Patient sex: M
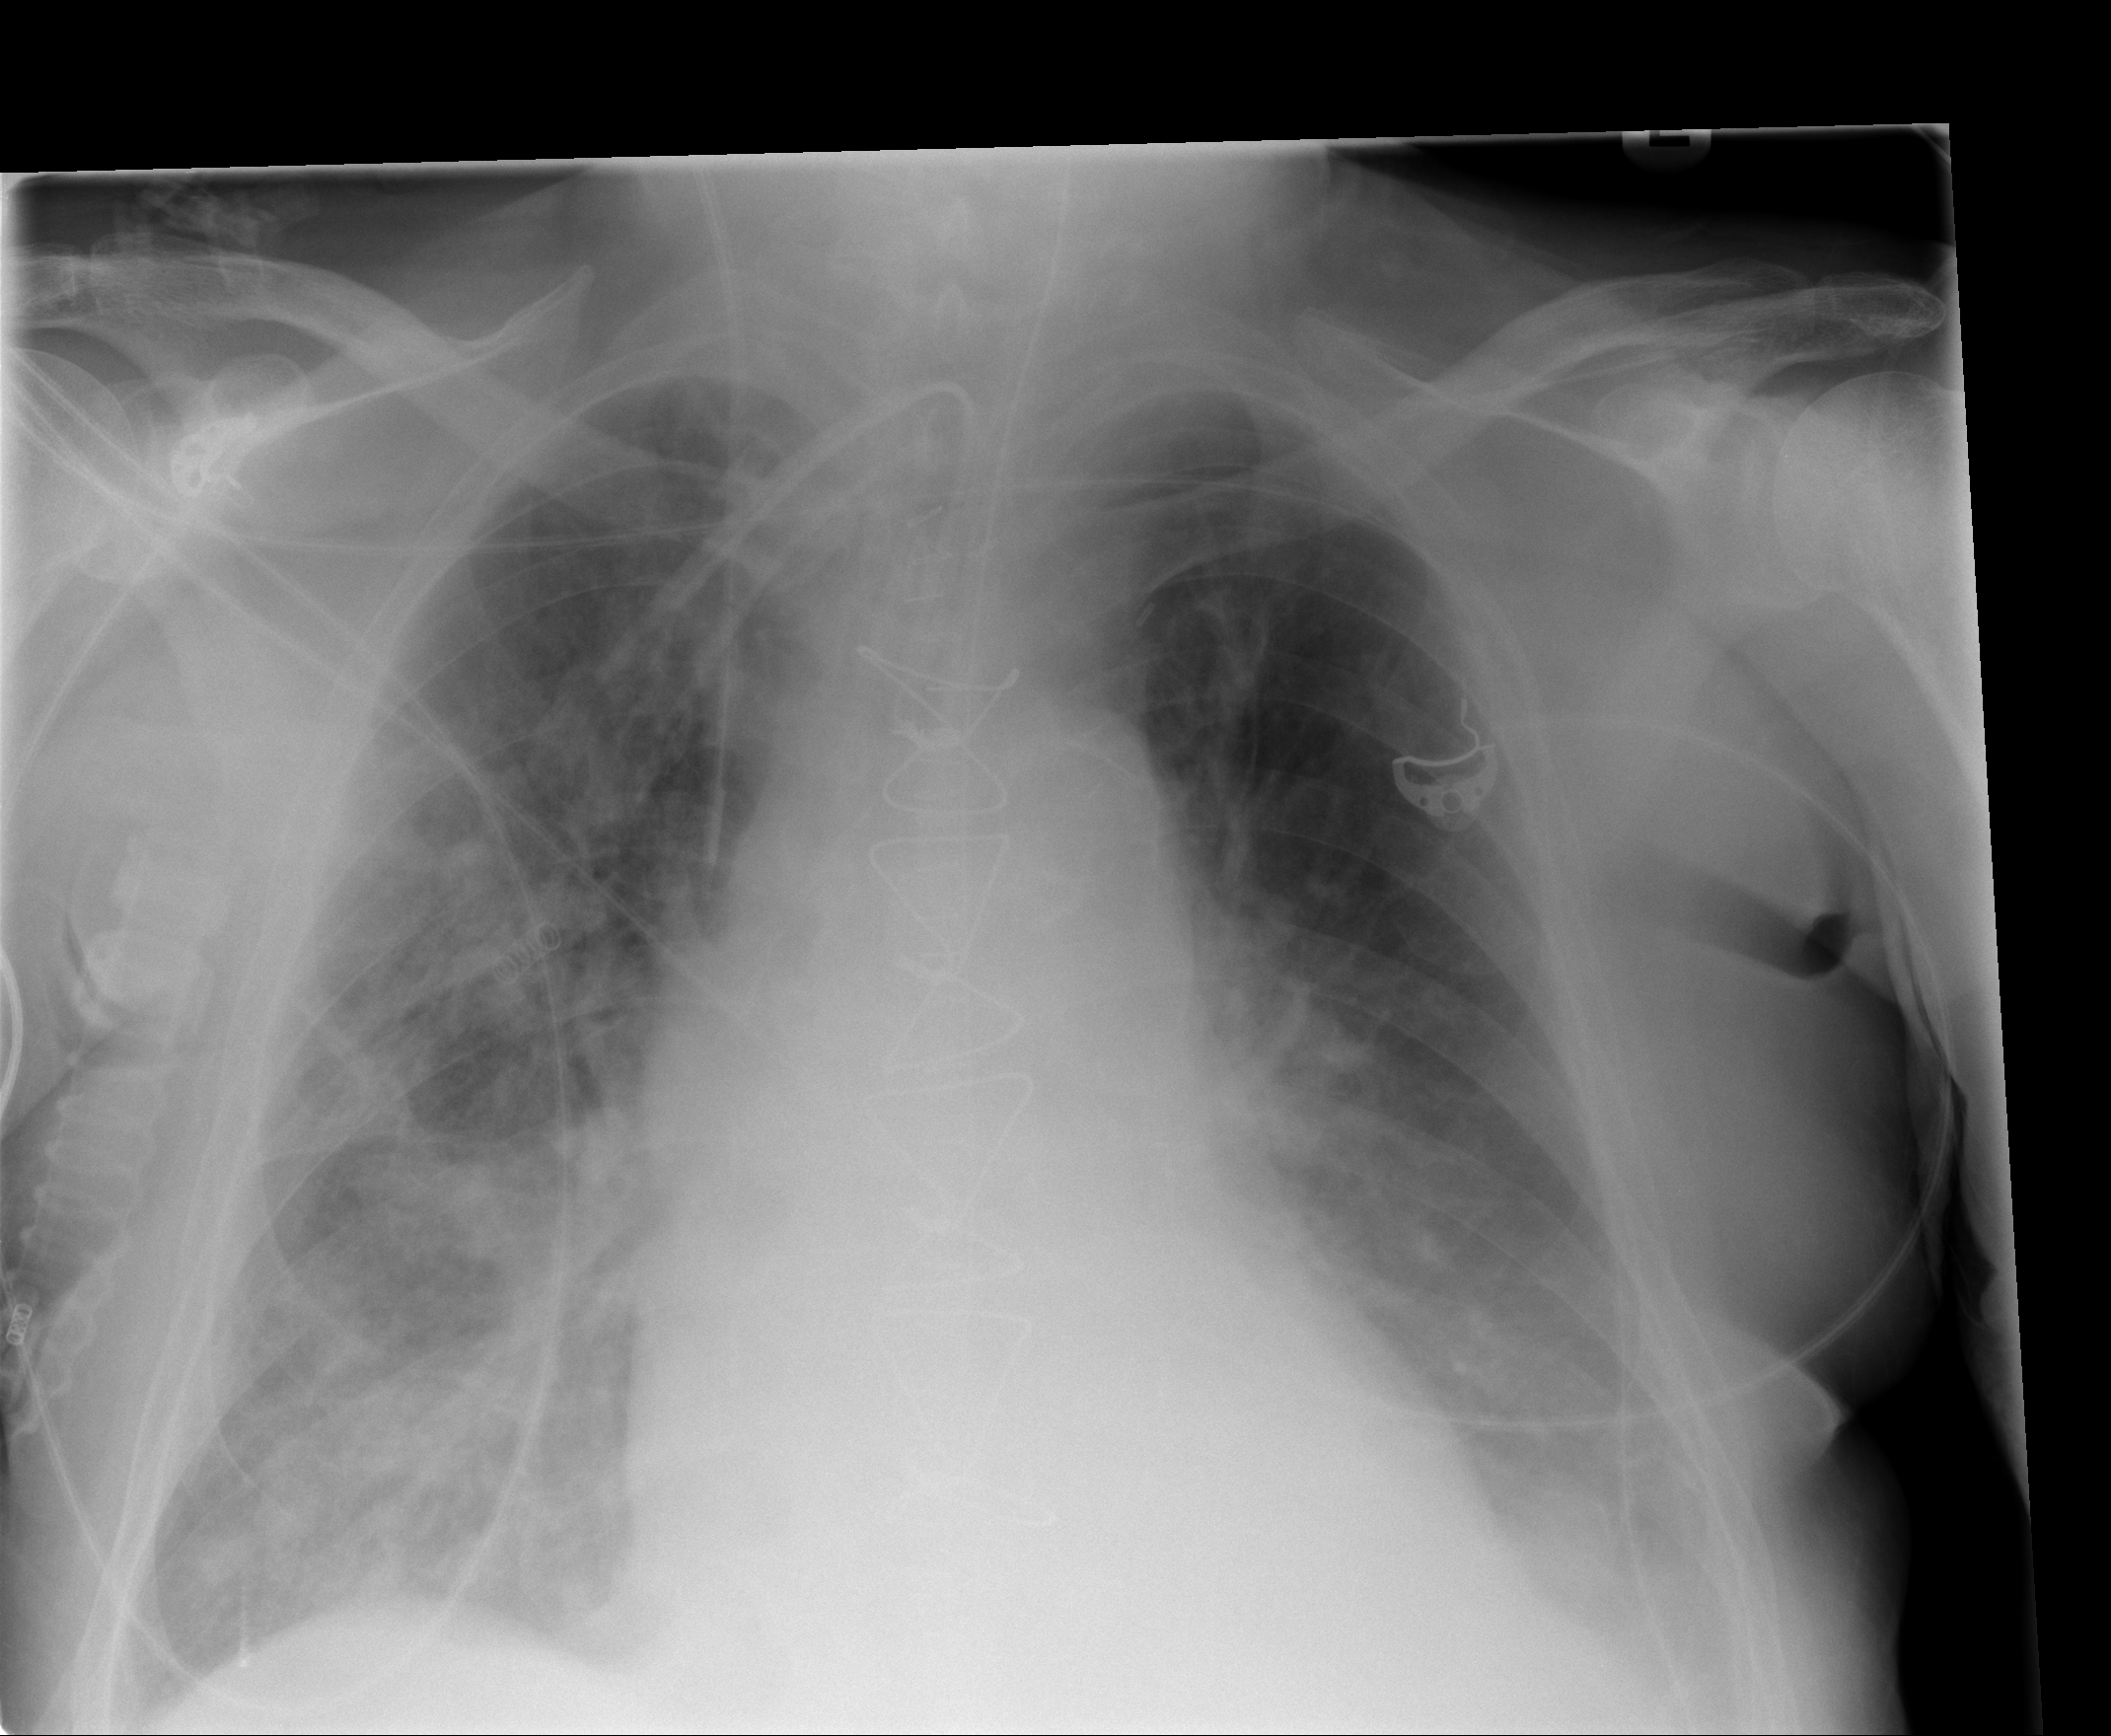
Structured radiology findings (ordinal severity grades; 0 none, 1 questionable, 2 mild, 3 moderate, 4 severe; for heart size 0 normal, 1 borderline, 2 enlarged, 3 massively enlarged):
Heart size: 2
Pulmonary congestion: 0
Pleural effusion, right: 2
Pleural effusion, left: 2
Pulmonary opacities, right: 2
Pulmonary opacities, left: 0
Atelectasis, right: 2
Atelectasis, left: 2